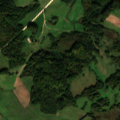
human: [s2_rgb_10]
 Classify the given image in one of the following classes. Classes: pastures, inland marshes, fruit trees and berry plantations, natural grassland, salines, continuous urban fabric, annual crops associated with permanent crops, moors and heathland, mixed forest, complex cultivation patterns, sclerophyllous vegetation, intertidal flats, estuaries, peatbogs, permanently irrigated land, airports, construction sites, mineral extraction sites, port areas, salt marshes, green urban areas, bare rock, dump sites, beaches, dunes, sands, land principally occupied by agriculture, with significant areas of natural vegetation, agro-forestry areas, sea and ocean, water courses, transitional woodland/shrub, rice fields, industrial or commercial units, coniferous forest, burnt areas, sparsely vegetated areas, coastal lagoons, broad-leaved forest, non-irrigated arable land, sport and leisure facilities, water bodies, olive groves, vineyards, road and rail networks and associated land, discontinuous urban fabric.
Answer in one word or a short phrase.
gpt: pastures, land principally occupied by agriculture, with significant areas of natural vegetation, broad-leaved forest